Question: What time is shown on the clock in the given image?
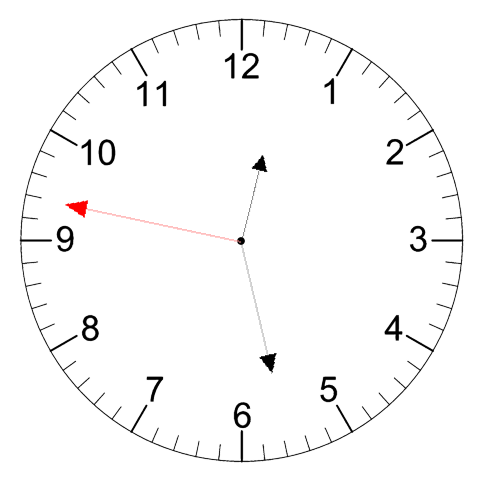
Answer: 12:27:47